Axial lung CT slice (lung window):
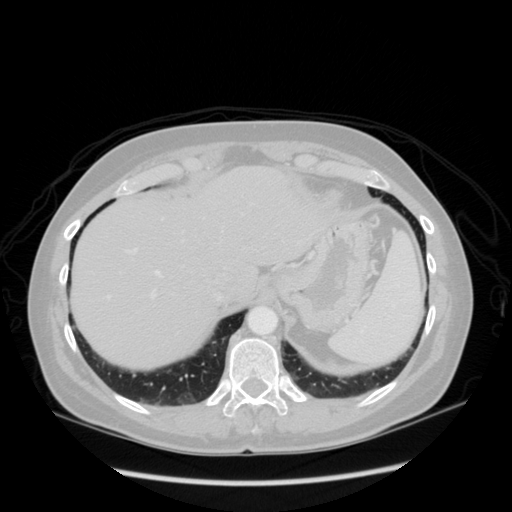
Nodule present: no